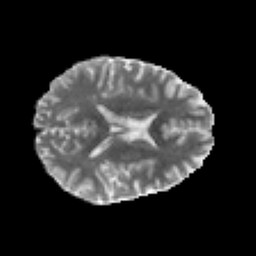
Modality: MD
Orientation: axial
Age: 27
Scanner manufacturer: philips
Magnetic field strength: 3 T
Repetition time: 8.604 s
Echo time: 0.1268 s